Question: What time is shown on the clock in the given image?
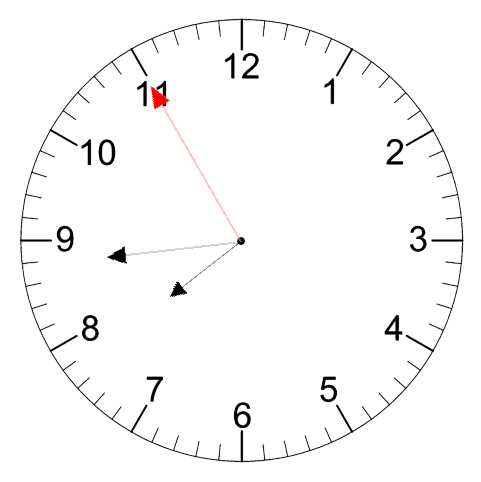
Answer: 07:43:55